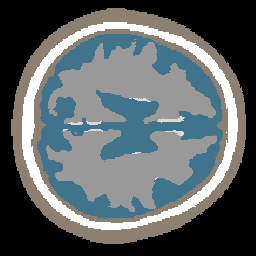
Label: no_lesion